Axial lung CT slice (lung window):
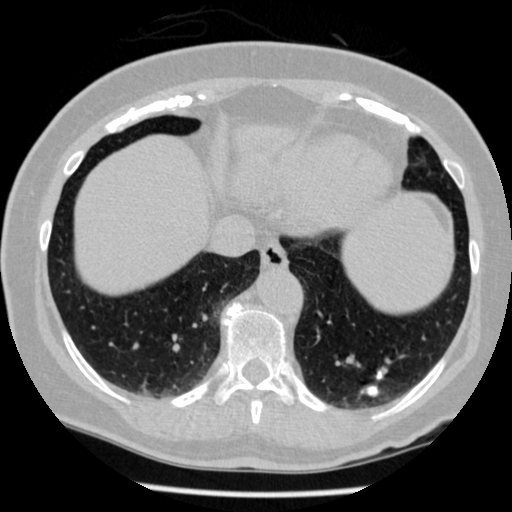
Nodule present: yes
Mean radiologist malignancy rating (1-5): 2.75